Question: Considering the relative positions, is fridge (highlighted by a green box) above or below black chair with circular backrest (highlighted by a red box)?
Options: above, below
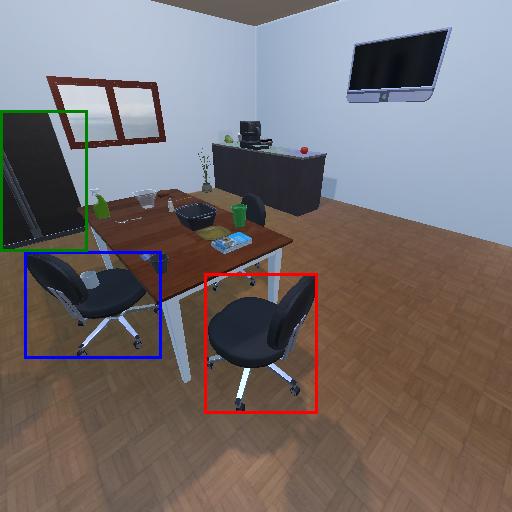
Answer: above